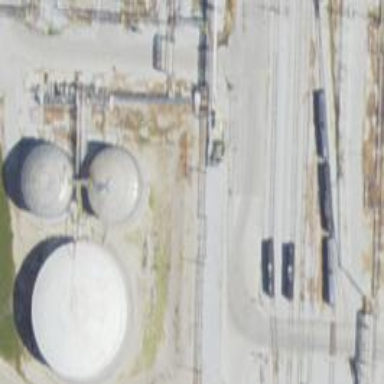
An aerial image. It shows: Storage tank that is man-made.